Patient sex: F
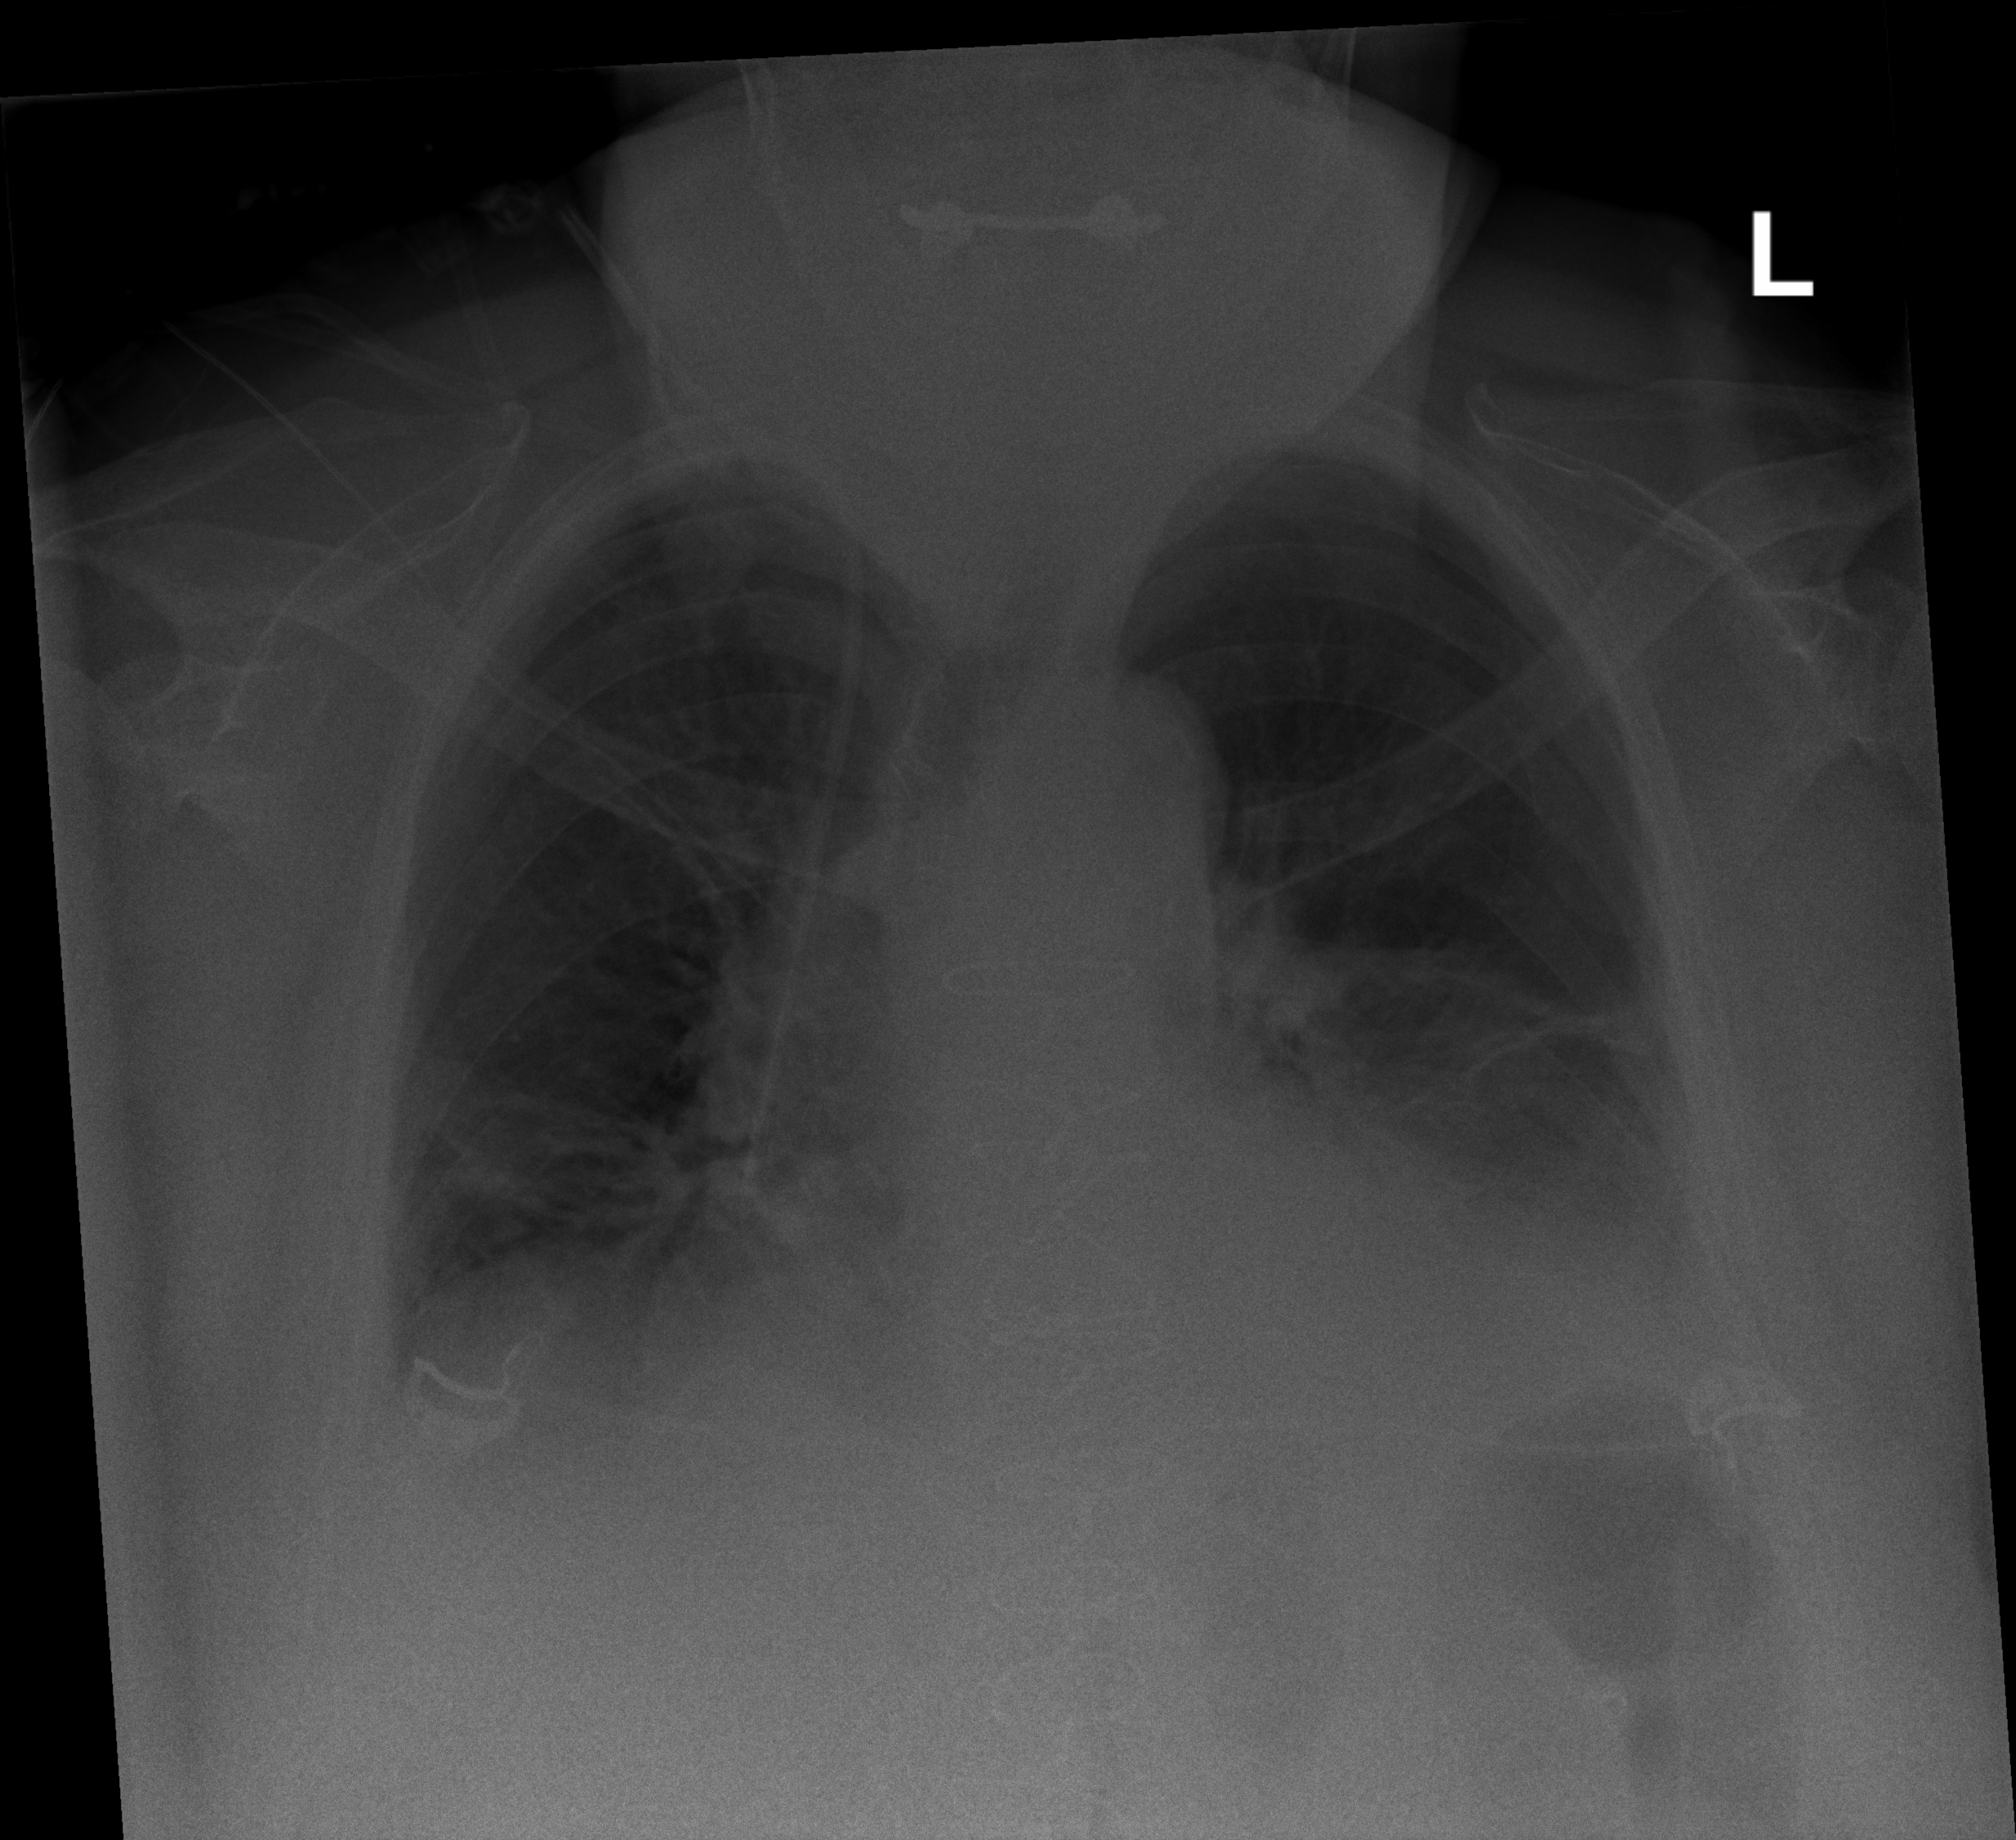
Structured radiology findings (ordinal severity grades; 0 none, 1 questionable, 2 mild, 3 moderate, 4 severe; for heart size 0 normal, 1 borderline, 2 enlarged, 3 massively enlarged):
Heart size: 2
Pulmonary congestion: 2
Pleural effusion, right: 2
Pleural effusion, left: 2
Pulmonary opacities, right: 1
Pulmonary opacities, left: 1
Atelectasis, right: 2
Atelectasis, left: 2